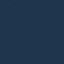
Land use / land cover class: SeaLake